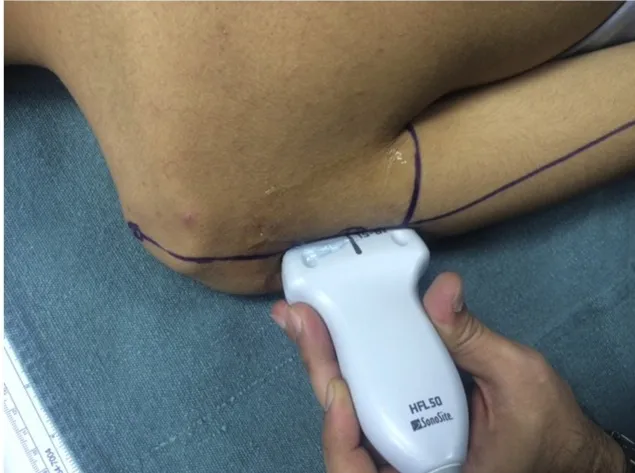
C) The ultrasound probe is use.
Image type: medical_photograph (other_medical_photograph)